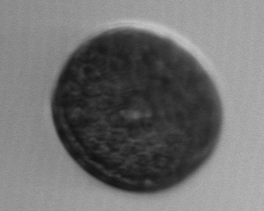
Label: Coscinodiscus